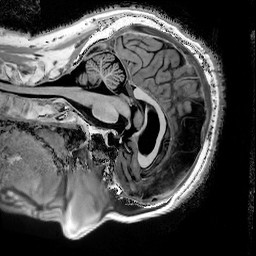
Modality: T1w
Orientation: sagittal
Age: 64
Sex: male
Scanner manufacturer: siemens
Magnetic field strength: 3 T
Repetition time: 5 s
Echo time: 0.00298 s